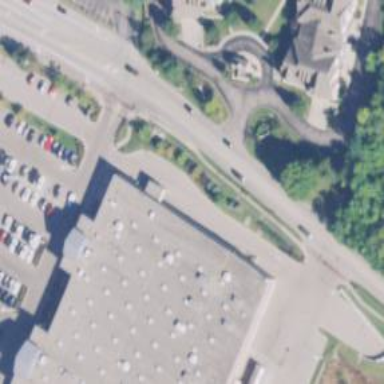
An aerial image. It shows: Pharmacy providing healthcare services.